Question: I want to show some buttons if someone select text in a editable area - like this:

So, I think I have to use '<div contenteditable="true">' instead of '<textarea>'
But to be honest I have no idea how to append the div
Questions:
1. Whats the (jquery) event for selecting text?
2. How to append a div after select to this area?
JsFiddle:
<URL>
Thanks for any hints!
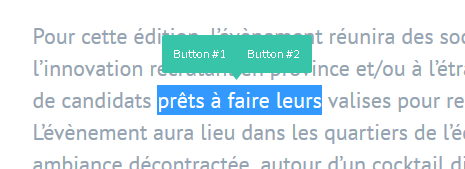
Answer: Check this <URL> for getting selected text,
Event <URL> is fired in case of selection
'''
$(function () {
$('div').on('selectstart', function () {
console.log('..');
$(document).one('mouseup', function() {
alert(this.getSelection());
});
});
});
'''